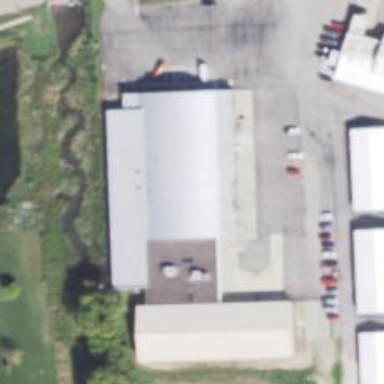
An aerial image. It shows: Retail building.